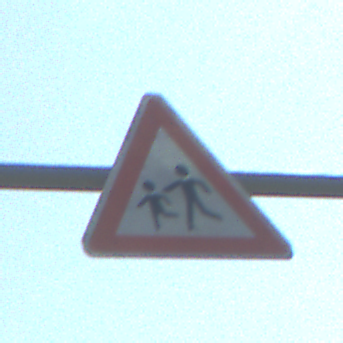
Verkehrszeichen: KinderRechts
Umgebung: Outdoor, Nature
Tageszeit: Midday
Wetter: Clear
Licht: Natural
Jahreszeit: NotSpecified
Kontrast: HighContrast